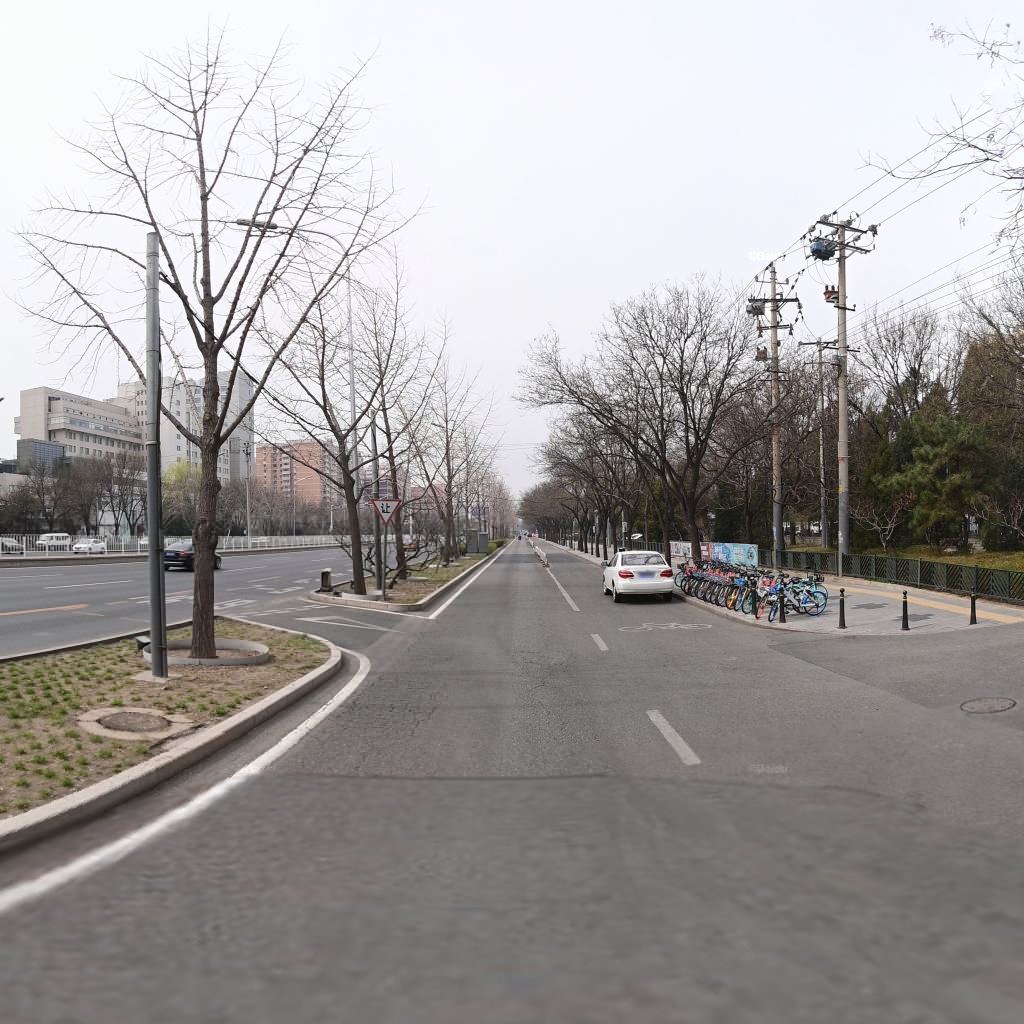
Region: Haidian
Road damage annotations: alligator crack, alligator crack, manhole cover, manhole cover